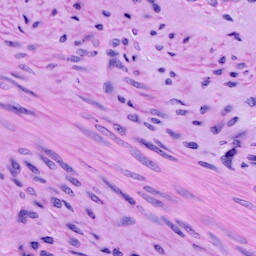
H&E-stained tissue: Cervix